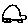
Label: car